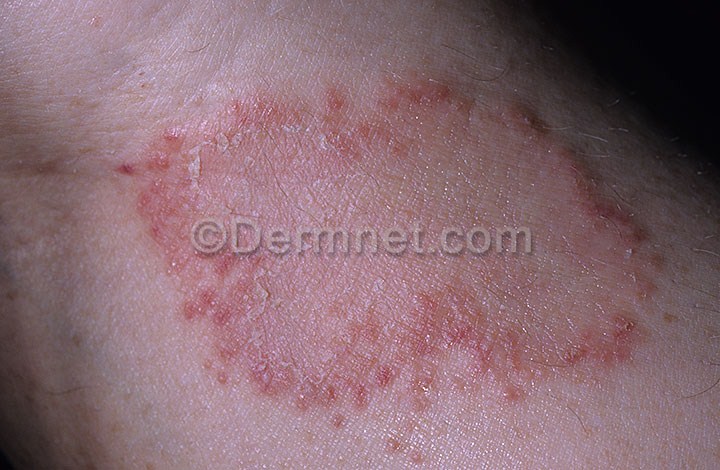
Disease: Tinea Ringworm Candidiasis and other Fungal Infections